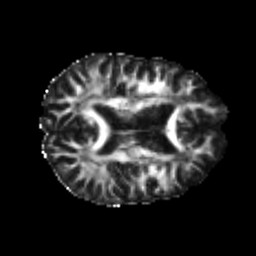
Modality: FA
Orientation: axial
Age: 23
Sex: female
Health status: healthy
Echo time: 0.074 s